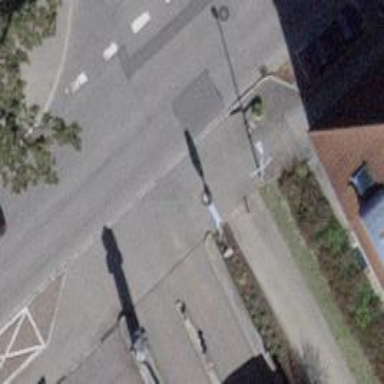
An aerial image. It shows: Bollard.